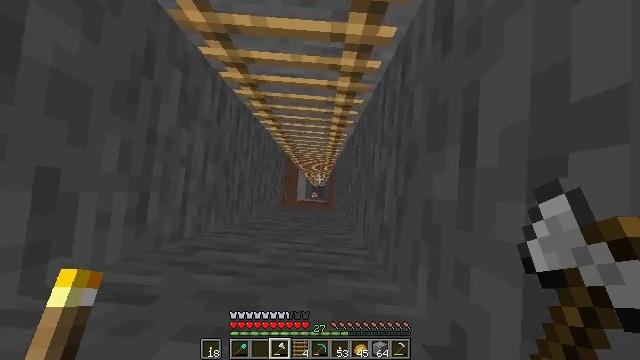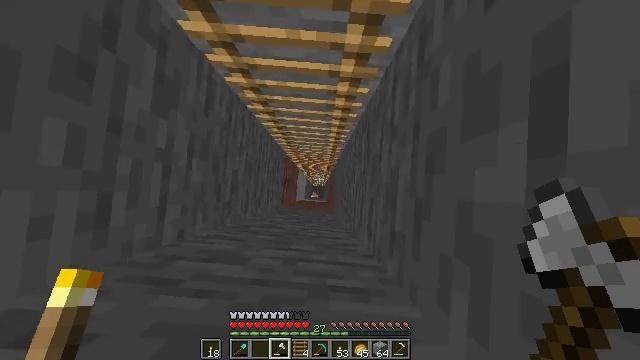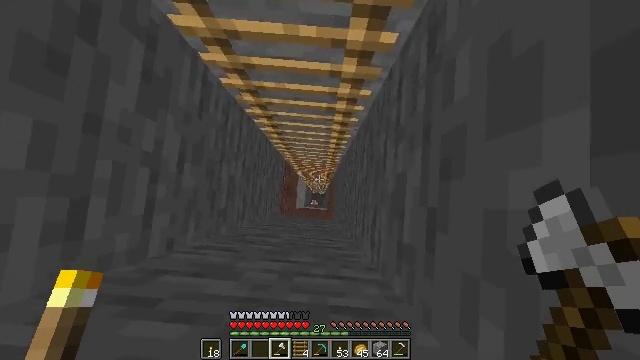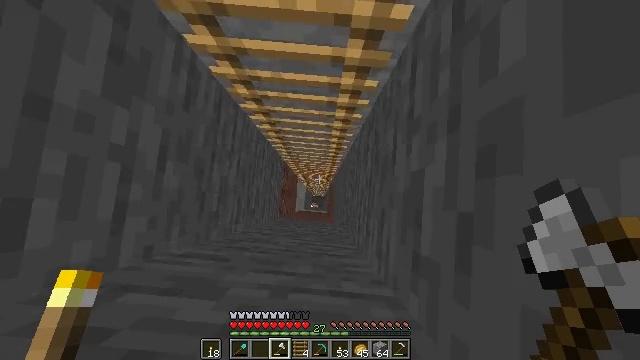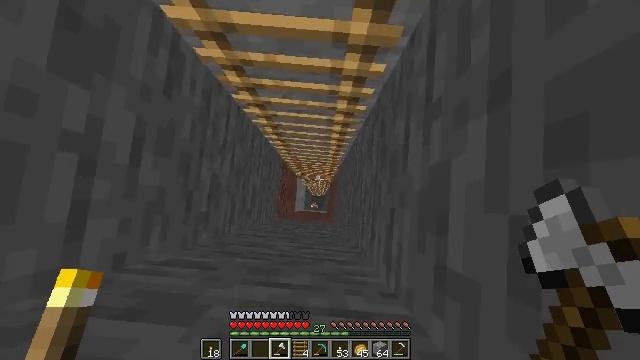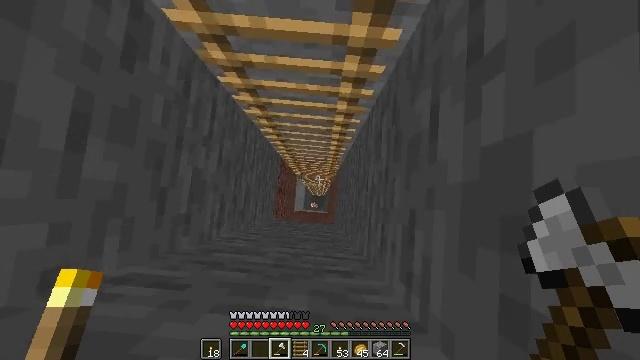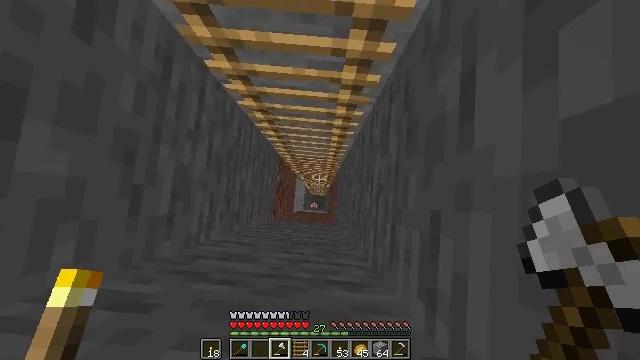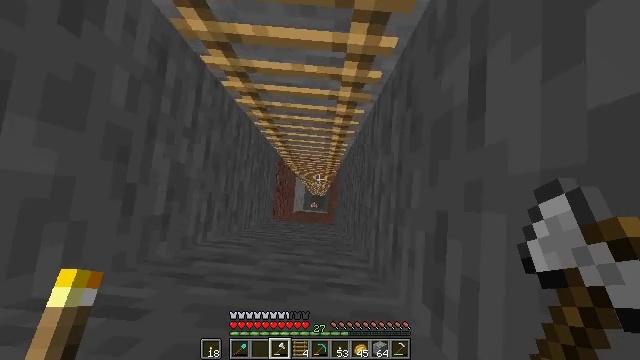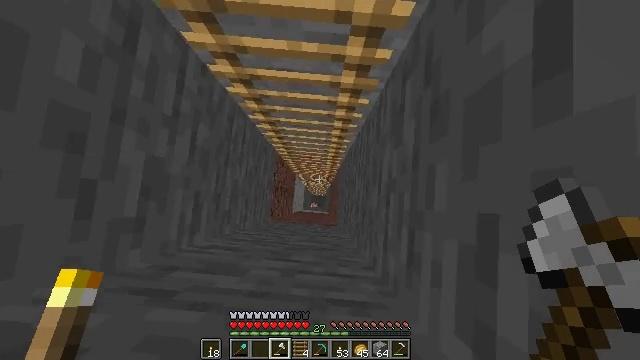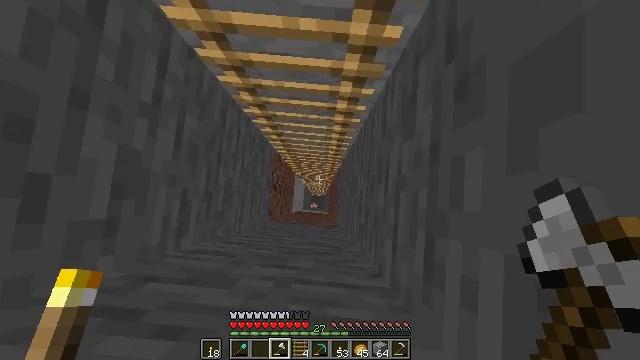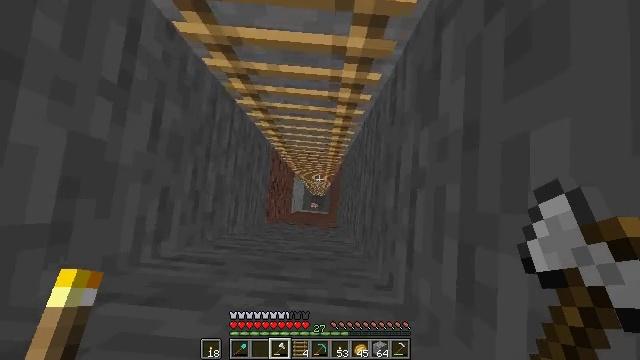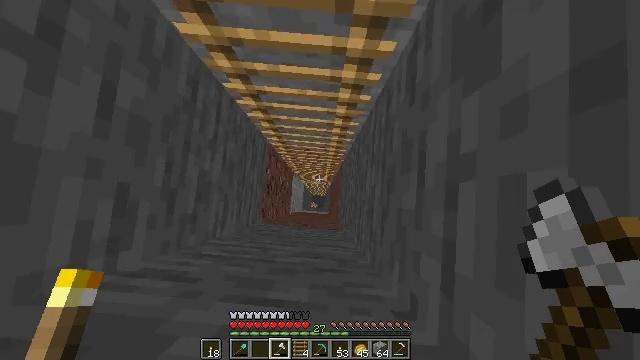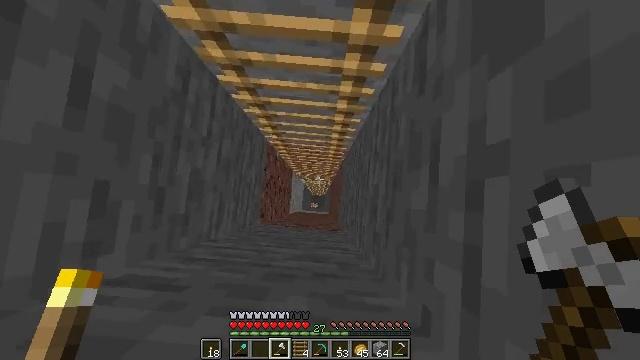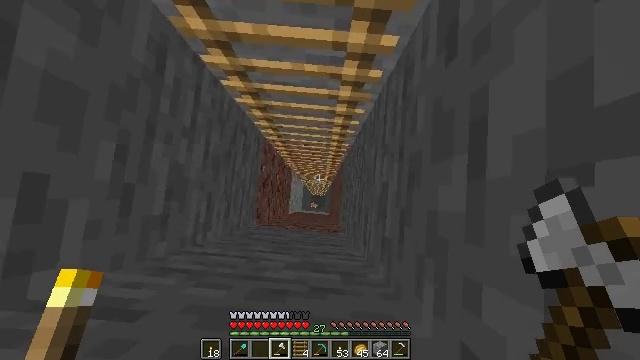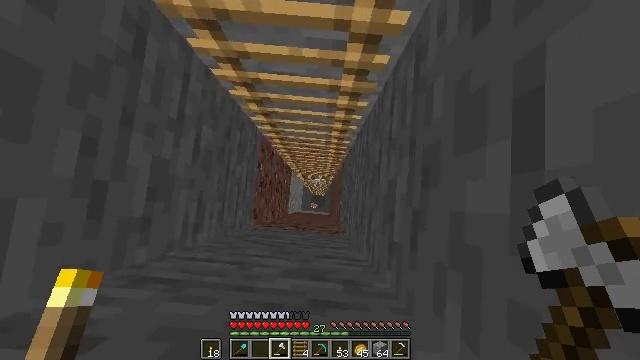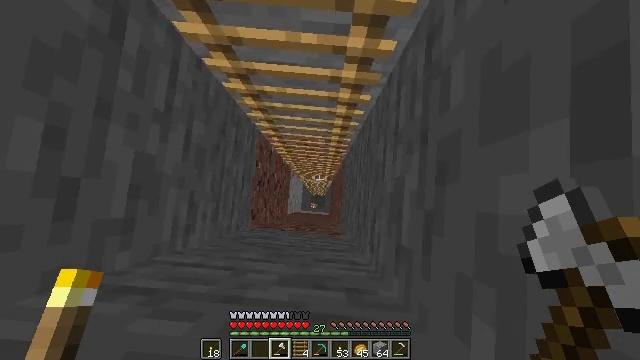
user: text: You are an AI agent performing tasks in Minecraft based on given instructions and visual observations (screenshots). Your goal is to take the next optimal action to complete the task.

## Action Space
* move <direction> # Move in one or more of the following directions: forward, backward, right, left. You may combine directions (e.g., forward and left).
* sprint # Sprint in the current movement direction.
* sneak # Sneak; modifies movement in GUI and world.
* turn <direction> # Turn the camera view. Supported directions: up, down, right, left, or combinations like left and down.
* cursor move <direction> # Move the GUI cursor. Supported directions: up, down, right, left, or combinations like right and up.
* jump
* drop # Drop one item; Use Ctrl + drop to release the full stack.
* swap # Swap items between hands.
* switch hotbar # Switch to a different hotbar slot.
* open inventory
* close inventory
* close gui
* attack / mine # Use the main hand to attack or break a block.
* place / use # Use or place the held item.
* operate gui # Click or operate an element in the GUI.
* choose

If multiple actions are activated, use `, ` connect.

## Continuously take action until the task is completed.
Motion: motion action
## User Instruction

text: Mine the ladder from the wall.
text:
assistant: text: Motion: no_op
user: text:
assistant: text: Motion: turn up
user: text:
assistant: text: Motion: no_op
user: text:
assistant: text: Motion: no_op
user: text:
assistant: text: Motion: no_op
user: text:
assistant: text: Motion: no_op
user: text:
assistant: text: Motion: no_op
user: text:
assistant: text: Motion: no_op
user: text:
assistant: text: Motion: no_op
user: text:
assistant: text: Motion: no_op
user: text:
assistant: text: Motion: no_op
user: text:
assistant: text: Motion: no_op
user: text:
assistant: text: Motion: no_op
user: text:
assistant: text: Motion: no_op
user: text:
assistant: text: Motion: no_op
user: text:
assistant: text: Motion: no_op
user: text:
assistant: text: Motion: no_op
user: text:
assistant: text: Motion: no_op
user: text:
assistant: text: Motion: no_op
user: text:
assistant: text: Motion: no_op
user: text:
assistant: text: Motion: no_op
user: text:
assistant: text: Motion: no_op
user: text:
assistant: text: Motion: no_op
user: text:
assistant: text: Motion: no_op
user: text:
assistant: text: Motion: no_op
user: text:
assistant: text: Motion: no_op
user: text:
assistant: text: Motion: no_op
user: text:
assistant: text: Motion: no_op
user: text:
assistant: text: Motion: no_op
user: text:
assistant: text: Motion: no_op